Question: I have a Visual Studio 2013 Web Application project that breaks when in Release mode. No console errors are thrown and I think that it must have something to do with script minifying/concatenating. Everything's fine when I build in Debug Mode.
So I'm trying to figure out how to debug when in Release mode and having no luck.
Most articles, like <URL>, suggest modifying C/C++, Linker and other properties... but I don't have see those options, I assume because I'm working on a web app project.

Are there other ways I can enable debugging, break points, console.logs, etc in Release Mode?
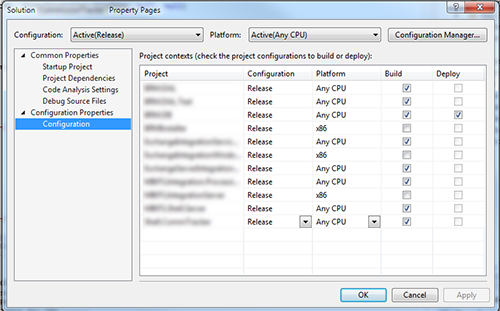
Answer: If you're trying to debug a web application then no you're not going to see those options, as they're only available for C++ solutions. To debug a C# or VB web application you need shouldn't need to do any special configuration.
If it's not working however there are some simple things you can check, firstly that the PDB files are generated. These are essentially debug symbols that match the original source code up to the compiled output, allowing visual studio to step through the code and they should be placed in the same directory as your DLLs.

Once you've got your PDB in place all you need to do is attach the debugger. Now for a web application this can be a little confusing at first (if you're using IIS). IIS has several application pools:

The IIS process that you want to attatch to is called 'w3wp' which is a little confusing at first. And potentially there are several of them (one for each AppPool that is active and running). Make sure you've got the 'Show processes from all users' checked to see the processes listed:

To make this whole process easier, if you're running a version of Visual Studio that allows extensions take a look at <URL> that will automatically attach to all the IIS instances to debug your code.